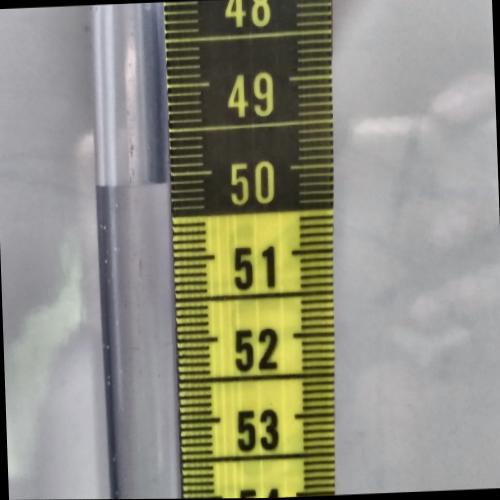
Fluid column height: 50.1 cm